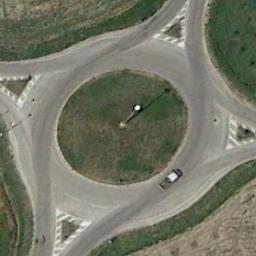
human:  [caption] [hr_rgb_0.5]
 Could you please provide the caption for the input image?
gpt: There is a moving vehicle on the road at the roundabout, With some trees and a large lawn around the roundabout .

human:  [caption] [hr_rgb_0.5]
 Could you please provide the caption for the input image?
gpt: The roundabout is on the grass next to the bare land .

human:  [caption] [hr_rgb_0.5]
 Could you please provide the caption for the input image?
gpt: The roundabout is surrounded by grass .

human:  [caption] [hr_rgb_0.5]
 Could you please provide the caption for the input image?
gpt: The roundabout connects four roads and a lawn is in the middle of the roundabout .

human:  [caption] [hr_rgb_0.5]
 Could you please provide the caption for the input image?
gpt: There are green meadows around the roundabout .